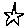
Label: star